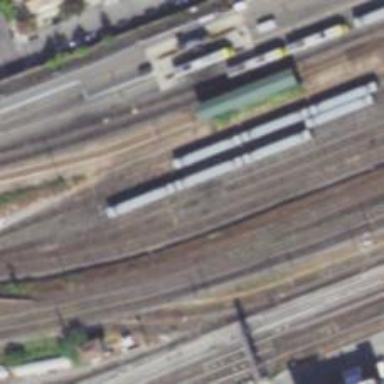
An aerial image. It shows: Railway yard in service.